Field crop: maize
Growth stage: 2
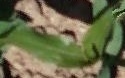
Species: maize